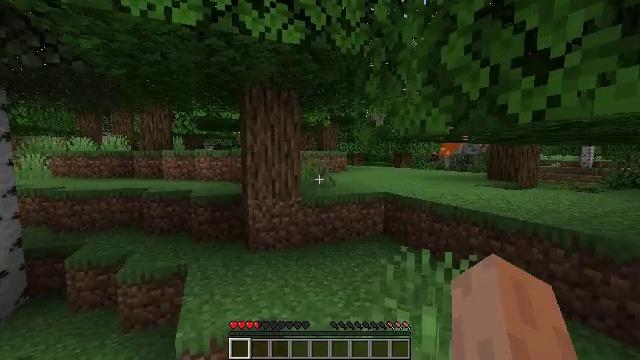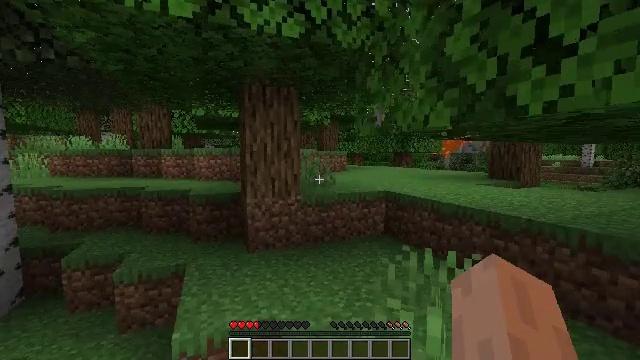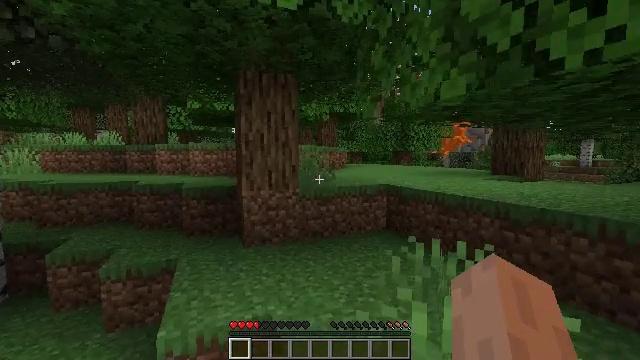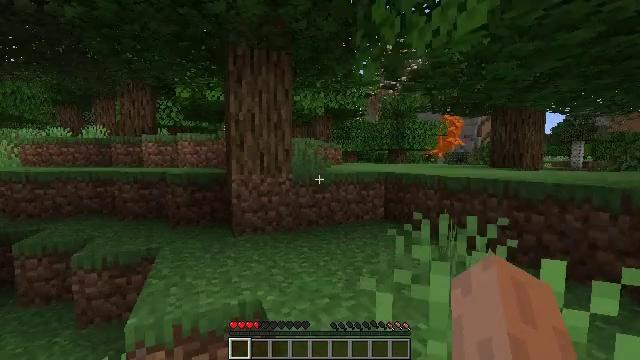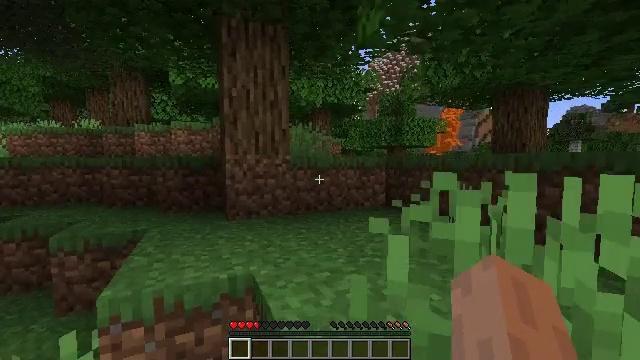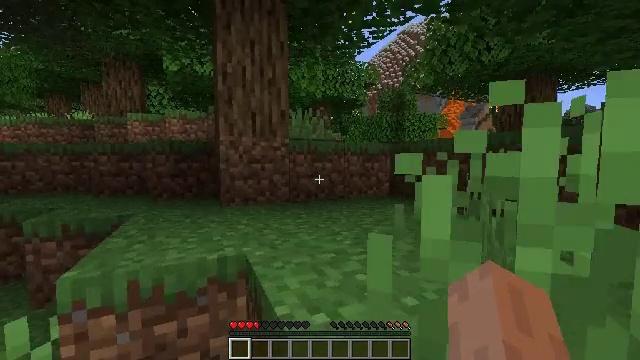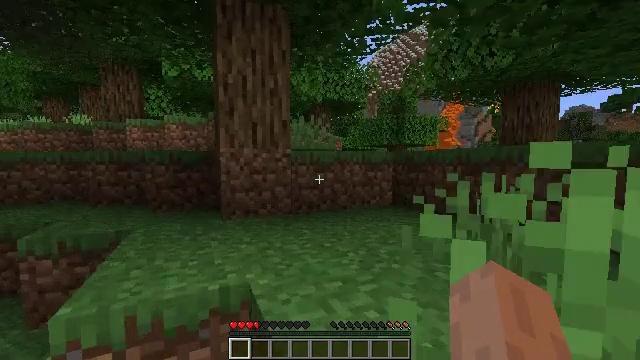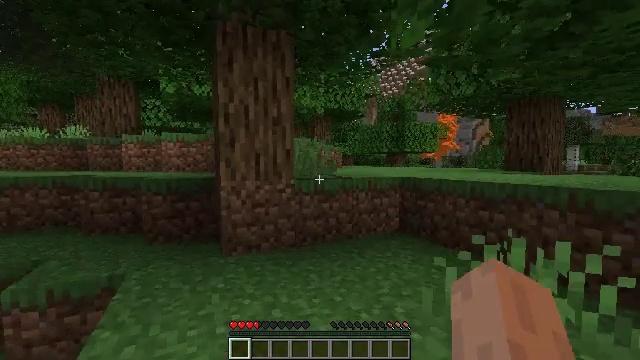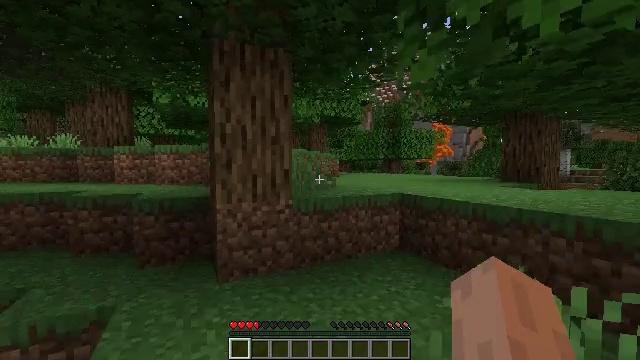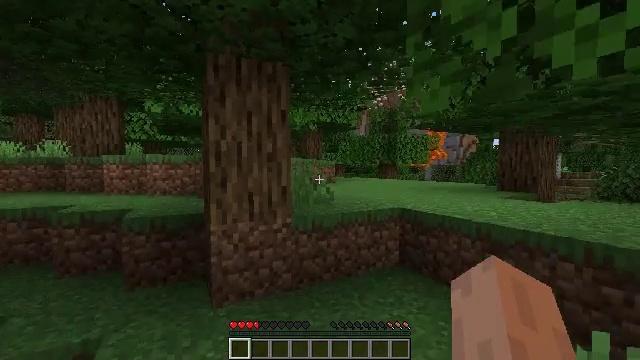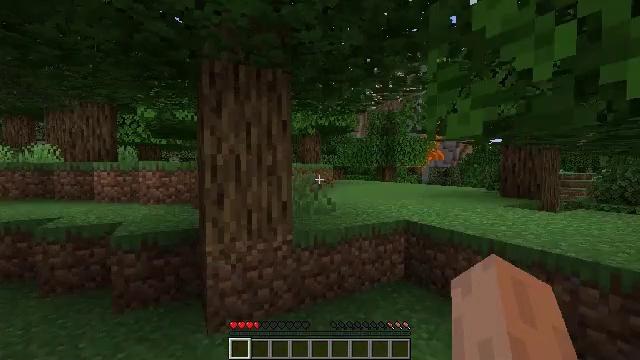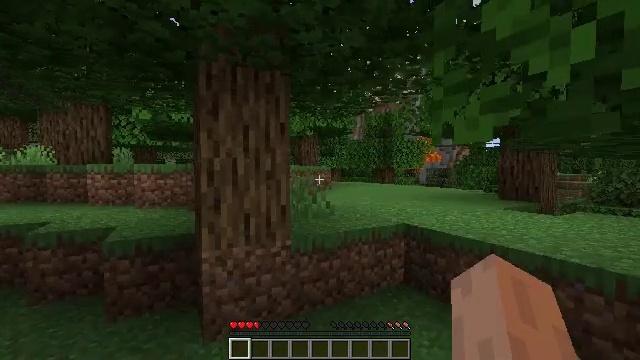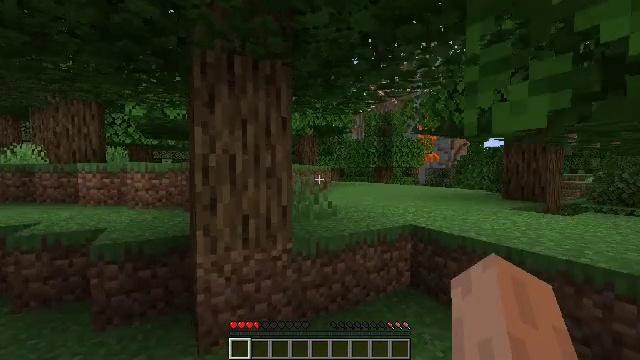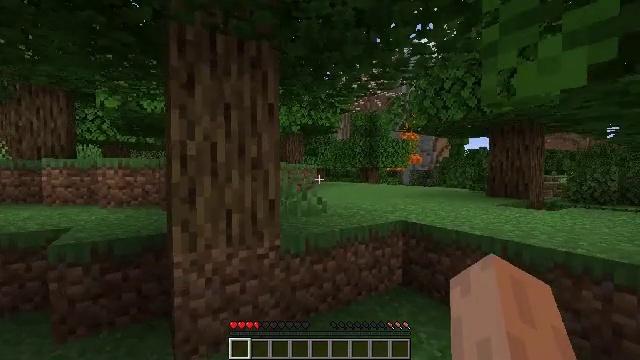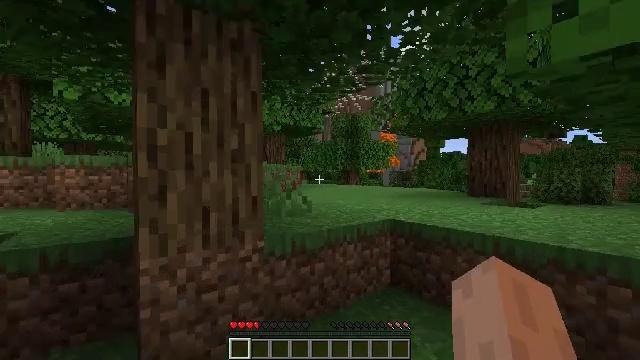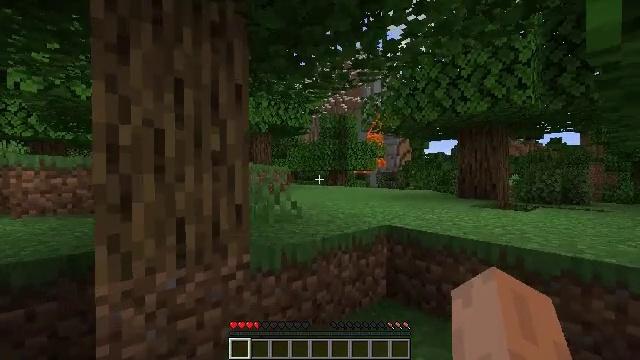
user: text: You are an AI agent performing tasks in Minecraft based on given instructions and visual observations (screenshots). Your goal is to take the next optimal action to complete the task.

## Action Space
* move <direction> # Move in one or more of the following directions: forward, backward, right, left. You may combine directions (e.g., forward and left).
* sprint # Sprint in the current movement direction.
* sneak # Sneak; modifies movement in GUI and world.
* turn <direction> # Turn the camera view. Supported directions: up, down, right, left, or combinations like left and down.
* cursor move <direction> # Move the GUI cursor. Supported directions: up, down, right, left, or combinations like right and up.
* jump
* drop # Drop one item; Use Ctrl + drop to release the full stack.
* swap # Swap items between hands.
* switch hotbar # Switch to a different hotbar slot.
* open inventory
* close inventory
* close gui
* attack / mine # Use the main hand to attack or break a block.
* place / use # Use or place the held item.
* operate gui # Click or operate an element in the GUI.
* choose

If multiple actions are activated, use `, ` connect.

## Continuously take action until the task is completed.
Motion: motion action
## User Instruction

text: Hunt a pig.
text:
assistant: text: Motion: move forward, sprint, jump
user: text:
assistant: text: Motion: move forward, sprint, jump
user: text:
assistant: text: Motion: move forward, sprint, turn right, jump
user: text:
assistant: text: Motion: move forward, sprint, jump
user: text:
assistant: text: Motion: move forward, sprint, jump
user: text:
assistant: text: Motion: move forward, sprint, jump
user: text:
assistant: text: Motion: move forward, sprint, jump
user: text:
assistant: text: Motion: move forward, sprint, turn right, jump
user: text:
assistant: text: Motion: move forward, sprint, turn right, jump
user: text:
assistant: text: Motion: move forward, sprint, jump
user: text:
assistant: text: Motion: move forward, sprint, jump
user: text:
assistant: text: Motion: move forward, sprint, jump
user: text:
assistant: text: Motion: move forward, sprint, turn right
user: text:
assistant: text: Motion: move forward, sprint, turn right
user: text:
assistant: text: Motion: move forward, sprint, turn right
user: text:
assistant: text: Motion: move forward, sprint, turn right
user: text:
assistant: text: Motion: move forward, sprint
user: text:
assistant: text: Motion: move forward, sprint
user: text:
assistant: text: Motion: move forward, sprint
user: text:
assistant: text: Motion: move forward, sprint, turn right
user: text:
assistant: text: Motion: move forward, sprint, turn right
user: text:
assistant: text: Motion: move forward, sprint, turn right
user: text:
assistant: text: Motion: move forward, sprint
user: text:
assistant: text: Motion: move forward, sprint, jump
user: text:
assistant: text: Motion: move forward, sprint, jump
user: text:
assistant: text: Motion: move forward, sprint, jump
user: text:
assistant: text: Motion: move forward, sprint, jump
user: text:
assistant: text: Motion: move forward, sprint, jump
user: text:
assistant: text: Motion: move forward, sprint, jump
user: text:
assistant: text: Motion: move forward, sprint, jump